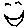
Label: smiley face